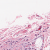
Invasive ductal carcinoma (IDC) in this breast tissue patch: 1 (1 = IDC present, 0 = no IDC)